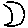
Label: moon